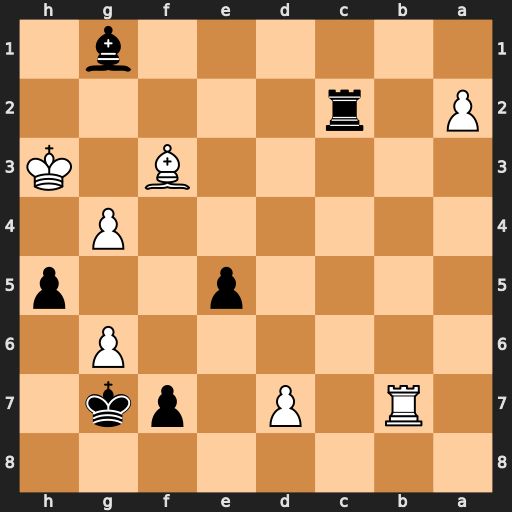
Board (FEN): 8/1R1P1pk1/6P1/4p2p/6P1/5B1K/P1r5/6b1
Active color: b
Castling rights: -
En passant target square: -
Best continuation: Rh2+ Kg3 h4#